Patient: sex F, age 69
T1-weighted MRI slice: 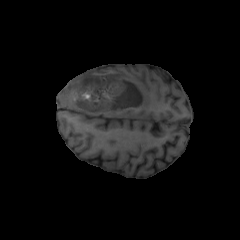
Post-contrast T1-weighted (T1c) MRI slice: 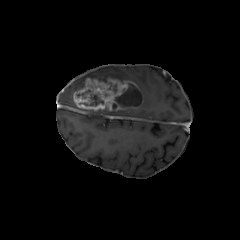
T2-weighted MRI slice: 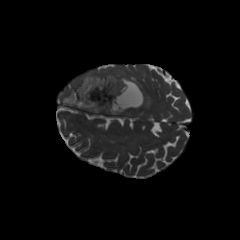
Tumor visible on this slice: yes
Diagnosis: Glioblastoma, IDH-wildtype
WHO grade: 4